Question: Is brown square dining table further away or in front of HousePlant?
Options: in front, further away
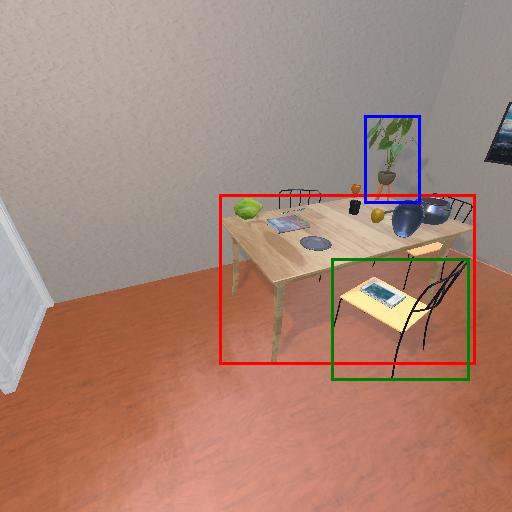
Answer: in front